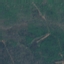
Label: HerbaceousVegetation